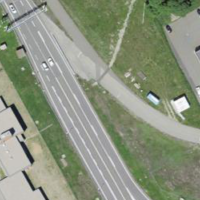
EUNIS habitat code: 54
Species observed at this site:
Fringilla coelebs